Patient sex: F
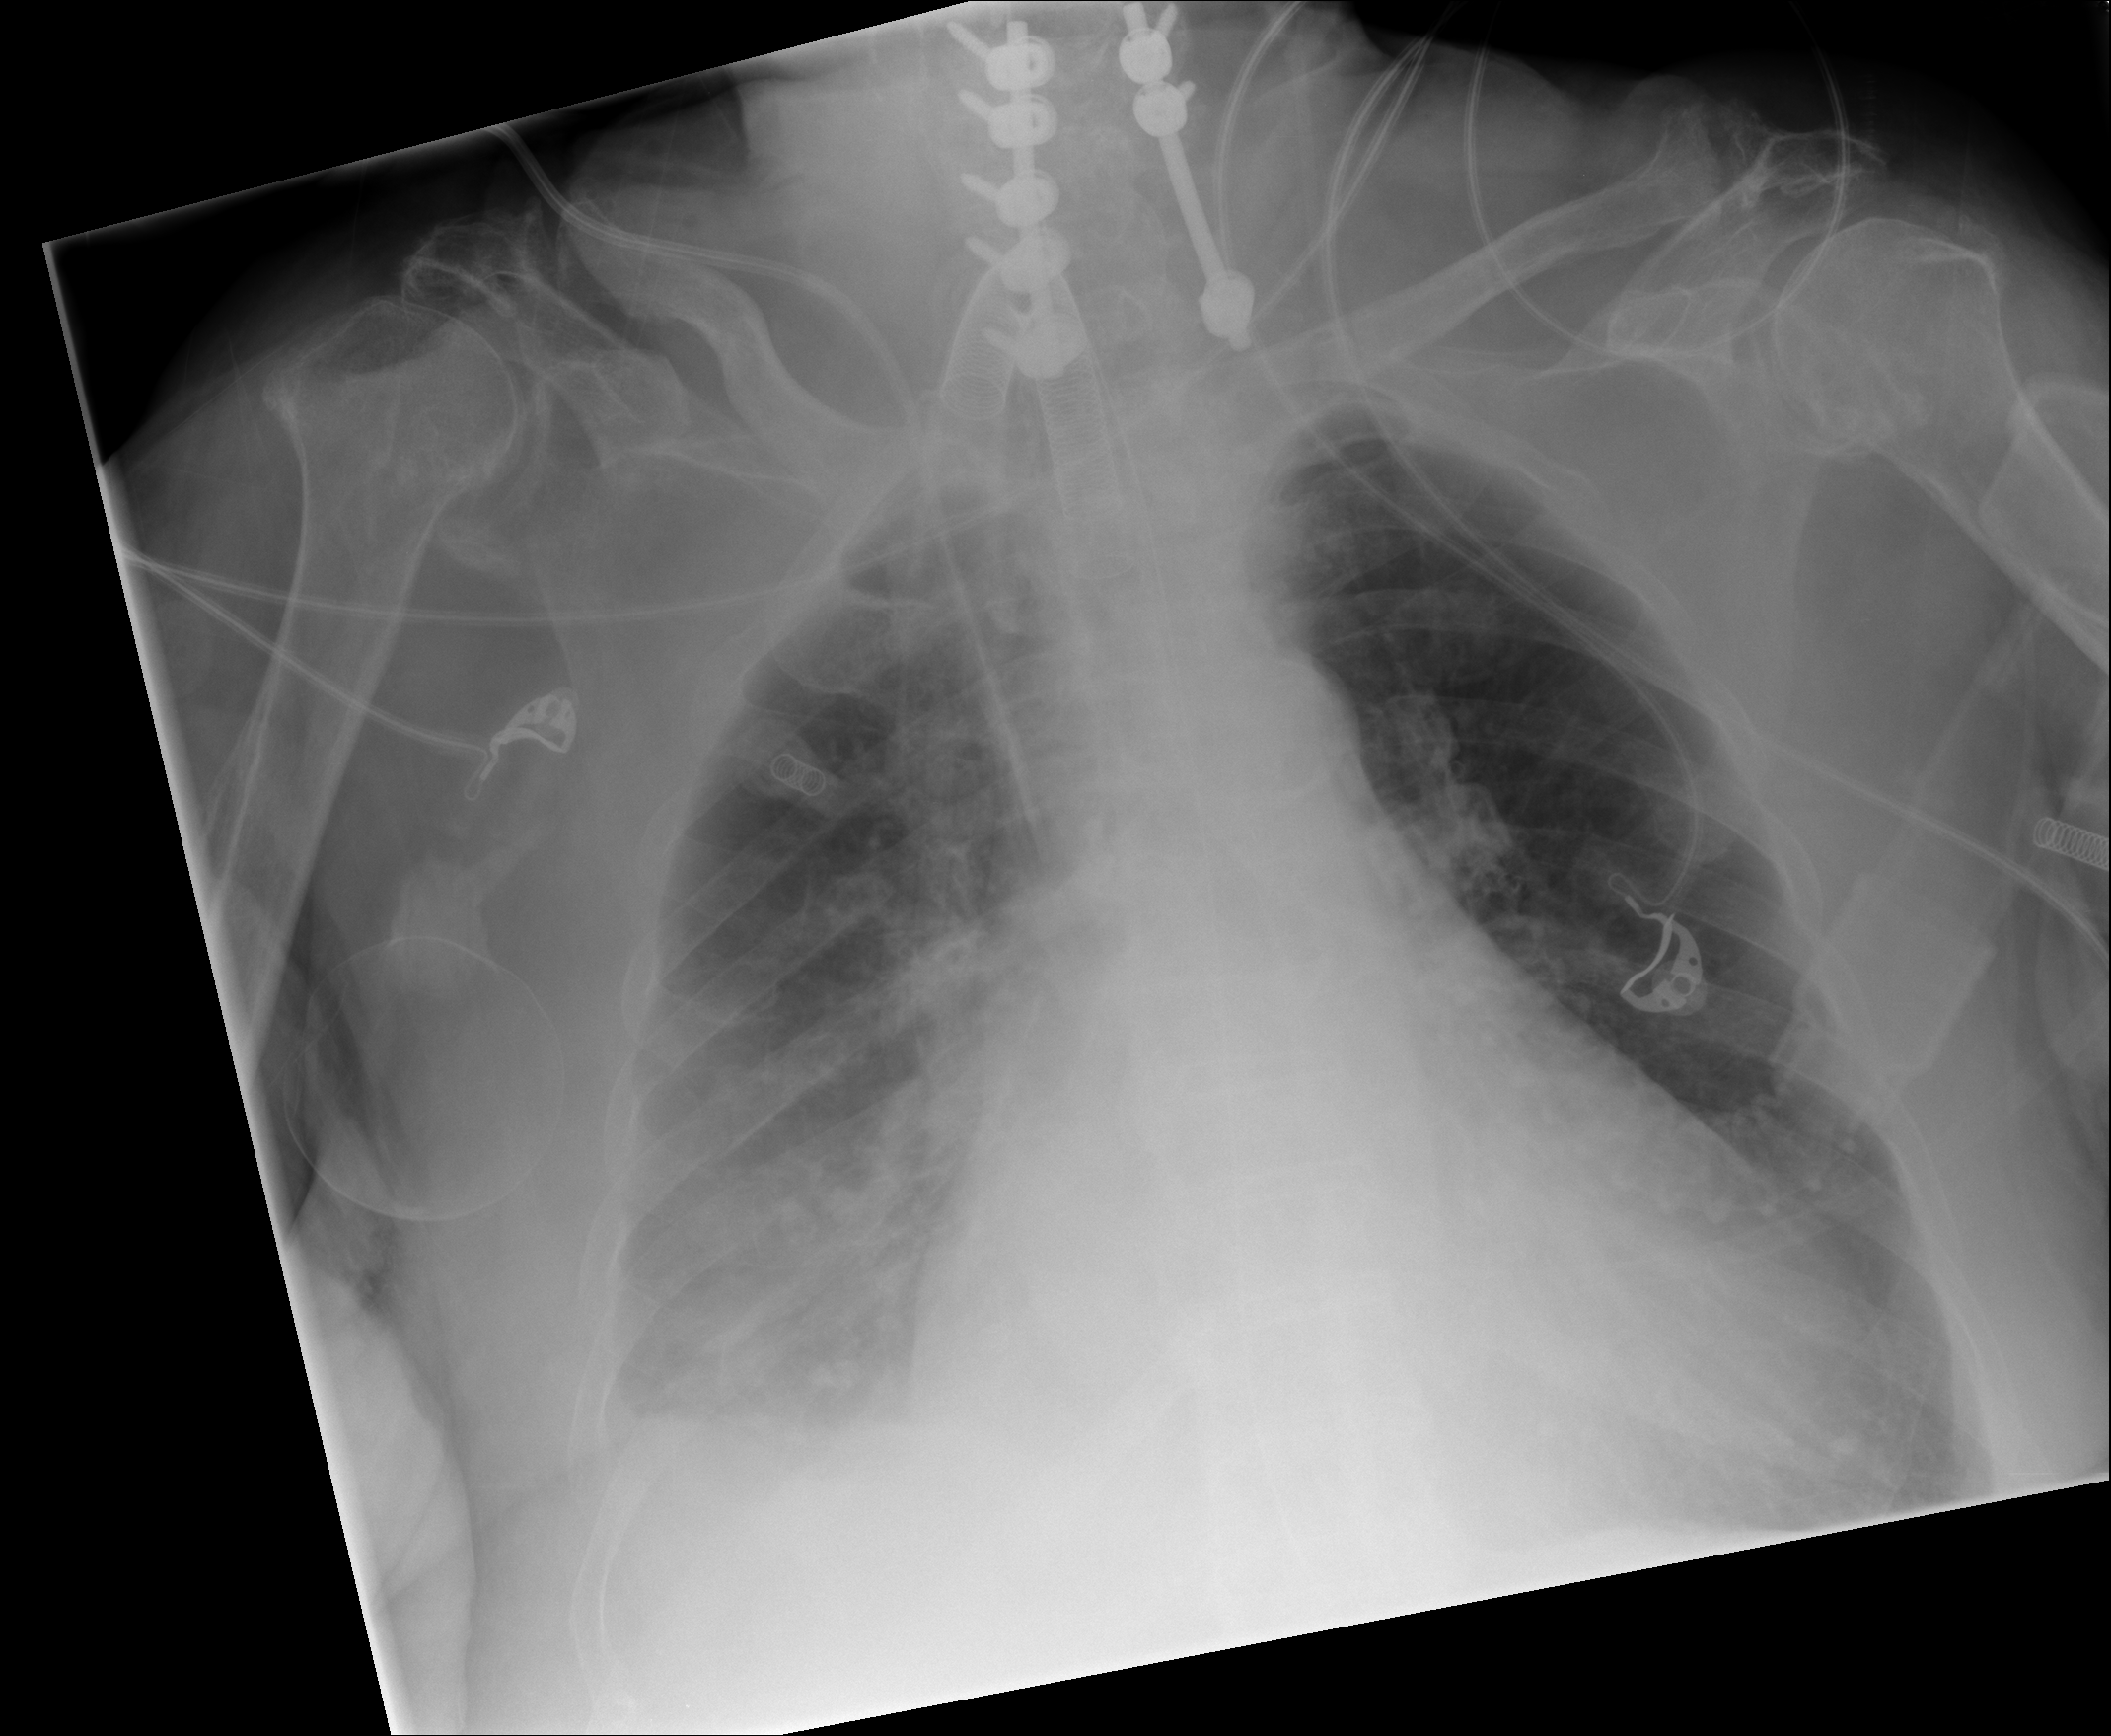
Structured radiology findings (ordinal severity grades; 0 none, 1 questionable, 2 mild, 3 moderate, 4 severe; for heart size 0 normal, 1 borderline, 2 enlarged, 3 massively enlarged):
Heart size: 2
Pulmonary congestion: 0
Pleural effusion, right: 2
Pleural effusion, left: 0
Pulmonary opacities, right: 0
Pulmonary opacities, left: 0
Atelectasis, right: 2
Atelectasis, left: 0